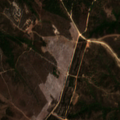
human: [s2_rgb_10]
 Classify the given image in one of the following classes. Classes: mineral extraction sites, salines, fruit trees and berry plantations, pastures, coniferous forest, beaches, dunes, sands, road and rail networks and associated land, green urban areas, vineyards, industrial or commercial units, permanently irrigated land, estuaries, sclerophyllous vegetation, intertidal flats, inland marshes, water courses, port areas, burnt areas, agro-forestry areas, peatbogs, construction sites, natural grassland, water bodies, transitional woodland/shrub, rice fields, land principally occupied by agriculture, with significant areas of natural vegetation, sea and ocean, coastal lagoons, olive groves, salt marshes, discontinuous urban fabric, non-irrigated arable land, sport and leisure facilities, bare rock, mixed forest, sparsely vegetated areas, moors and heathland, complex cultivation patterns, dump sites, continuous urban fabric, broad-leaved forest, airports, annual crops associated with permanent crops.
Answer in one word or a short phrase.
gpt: non-irrigated arable land, transitional woodland/shrub